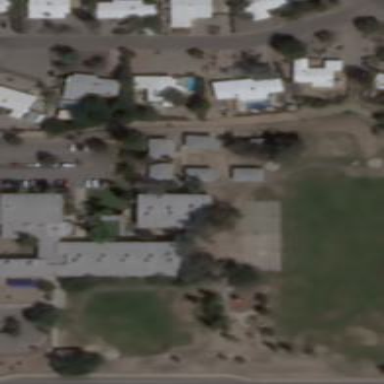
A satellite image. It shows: School.